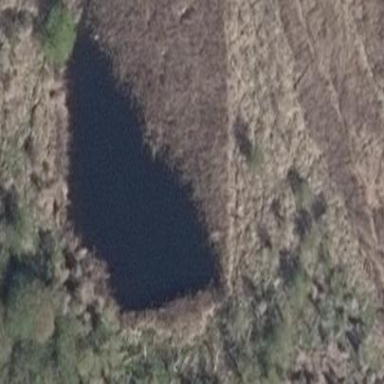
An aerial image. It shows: Pond surrounded by natural water.